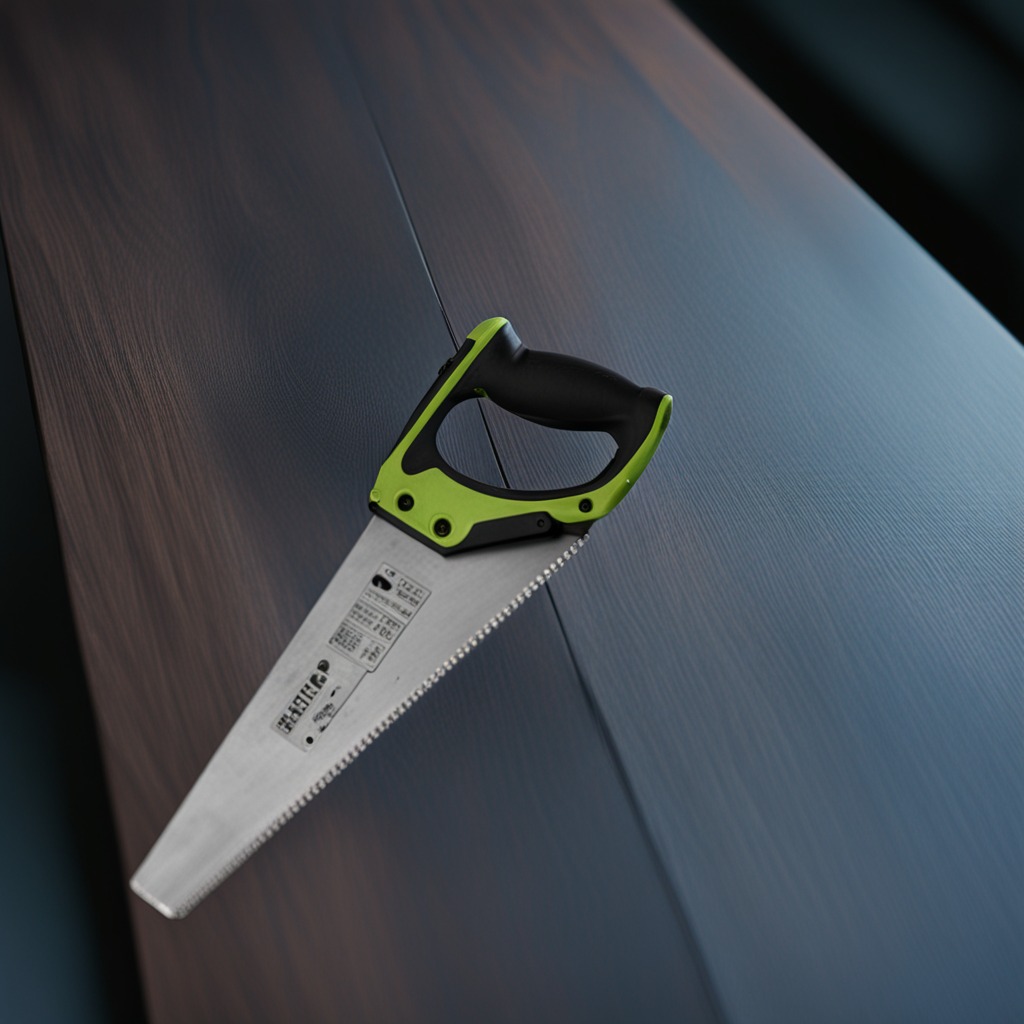
A metal saw is lying on the table with burn marks in a small garage at twilight.